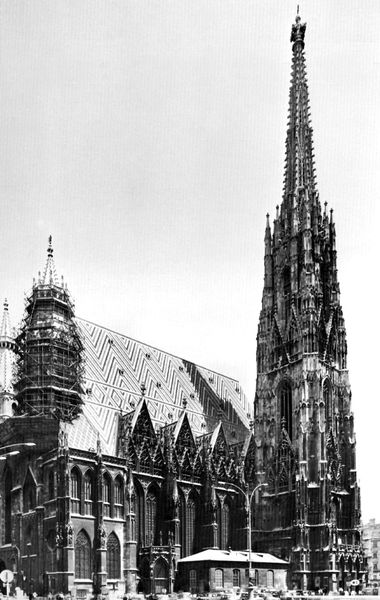
Titel: Turm vom Stephansdom in Wien
Standort: Wien, Stephansdom (EU - AUT)
Schlagwörter: himmel, schatten, weiß, fenster, grau, laterne, licht, schwarz, dach, barock, kirche, gotik, turm, fassade, giebel, arches, architecture, church, people, white, black, windows, streifen, foto, schild, gerüst, dom, schwarzweiß, münster, photo, zickzack, gotisch, spitzbögen, sky, heidelberg, building, roof, tower, wien, black and white, cross, cathedral, bauhütte, eingerüstet, gothic, ulm, gebäude, spitz, spire, photograph, sign, st. stefan, stefansdom, stephansdom, catherdral, dombauhütte, steffel, nordturm, kirchturm, cologne, st. stephan, wiener stephansdom, steohansdom, black adn white, phtography, talkk